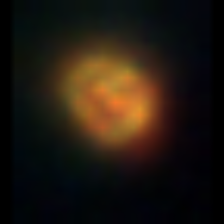
Taxon: NanoPlankton
Group: Other